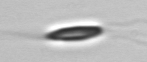
Label: Chrysochromulina